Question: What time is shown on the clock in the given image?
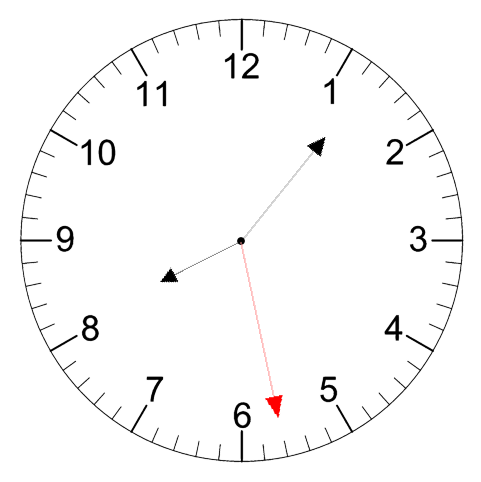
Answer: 08:06:28